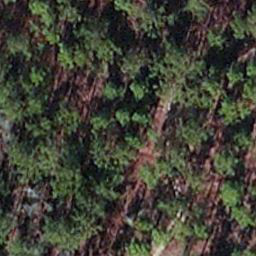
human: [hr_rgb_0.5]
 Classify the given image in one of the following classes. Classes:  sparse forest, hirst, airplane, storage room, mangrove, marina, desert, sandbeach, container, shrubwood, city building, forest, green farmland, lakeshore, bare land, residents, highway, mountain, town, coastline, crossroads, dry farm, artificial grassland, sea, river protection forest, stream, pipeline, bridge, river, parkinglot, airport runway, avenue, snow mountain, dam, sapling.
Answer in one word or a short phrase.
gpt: sapling